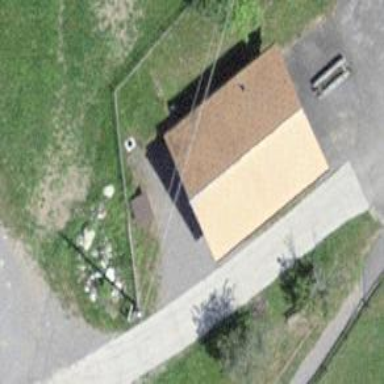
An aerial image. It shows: BBQ amenity.